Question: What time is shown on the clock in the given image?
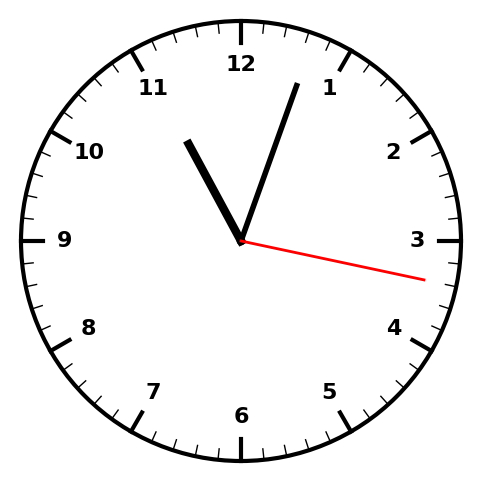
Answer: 11:03:17